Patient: sex F, age 63
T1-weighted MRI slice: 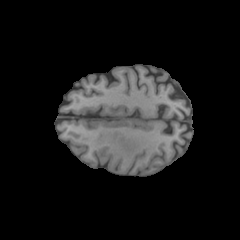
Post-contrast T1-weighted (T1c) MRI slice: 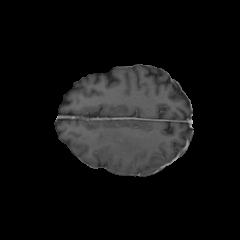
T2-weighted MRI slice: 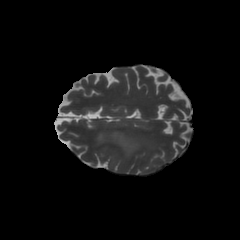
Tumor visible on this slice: yes
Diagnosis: Glioblastoma, IDH-wildtype
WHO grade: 4